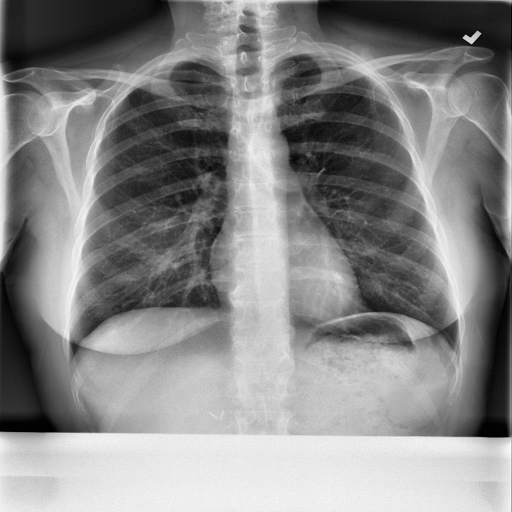
Finding: NORMAL